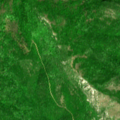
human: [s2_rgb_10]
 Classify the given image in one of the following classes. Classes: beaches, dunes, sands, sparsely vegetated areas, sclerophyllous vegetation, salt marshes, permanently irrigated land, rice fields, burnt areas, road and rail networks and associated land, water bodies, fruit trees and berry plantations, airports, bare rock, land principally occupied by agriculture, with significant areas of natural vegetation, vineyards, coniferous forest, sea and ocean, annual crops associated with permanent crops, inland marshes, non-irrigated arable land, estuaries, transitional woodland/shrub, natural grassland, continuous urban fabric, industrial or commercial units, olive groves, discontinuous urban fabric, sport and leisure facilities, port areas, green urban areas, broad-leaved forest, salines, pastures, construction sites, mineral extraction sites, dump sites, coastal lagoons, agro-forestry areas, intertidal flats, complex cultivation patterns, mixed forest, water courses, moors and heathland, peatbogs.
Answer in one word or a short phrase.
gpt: broad-leaved forest, natural grassland, transitional woodland/shrub